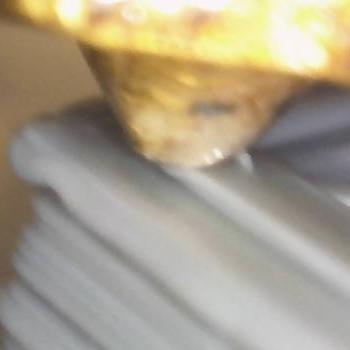
Flow rate: 265%